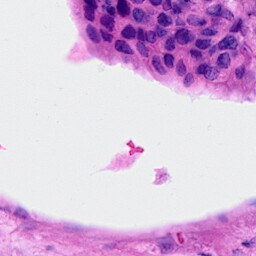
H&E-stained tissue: Breast